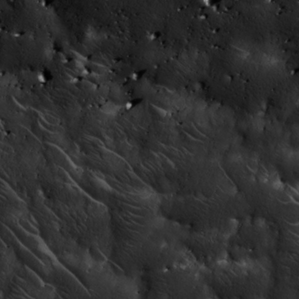
Label: non_frost